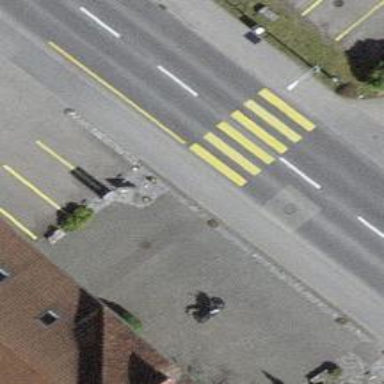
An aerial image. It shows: Pedestrian crossing with zebra markings on footway.